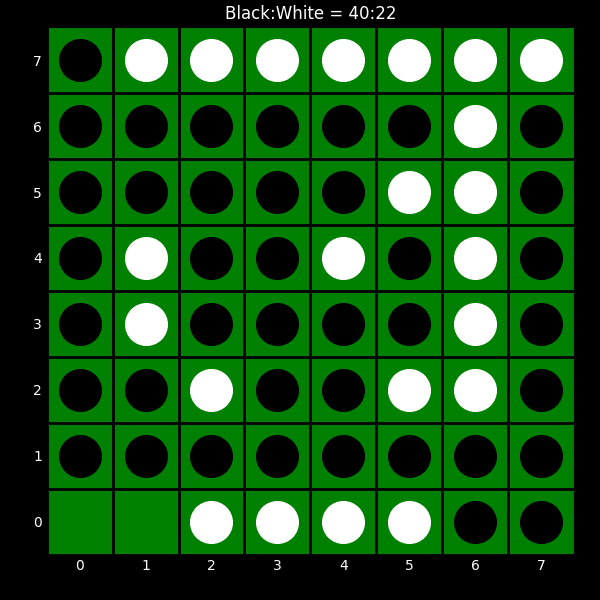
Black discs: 40
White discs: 22